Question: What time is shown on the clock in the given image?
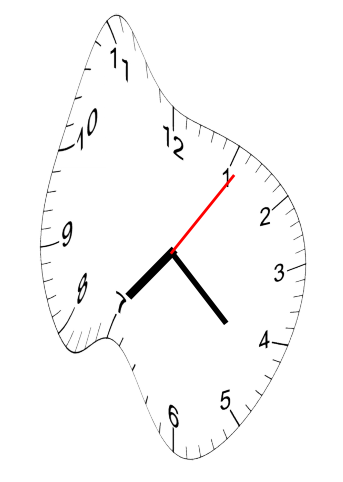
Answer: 07:22:06